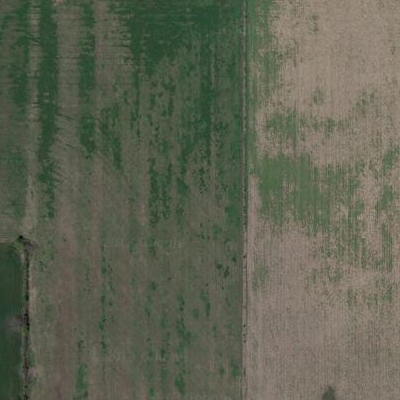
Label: aGrass